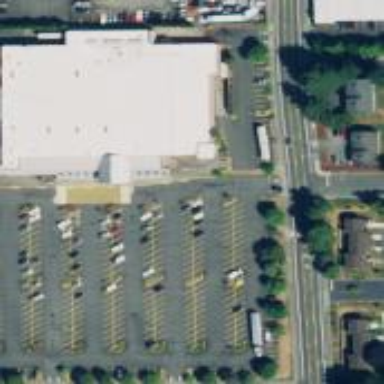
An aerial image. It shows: Building that houses supermarket.